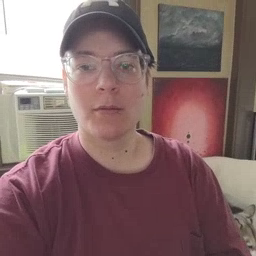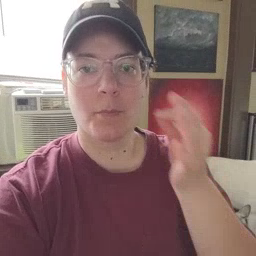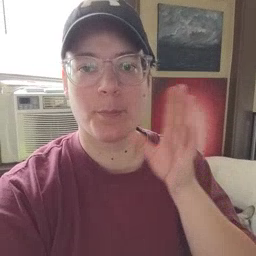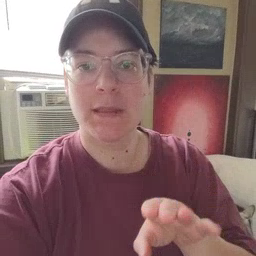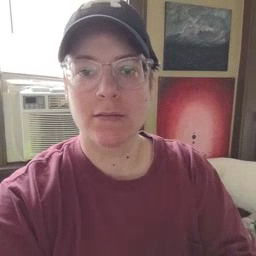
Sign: awake